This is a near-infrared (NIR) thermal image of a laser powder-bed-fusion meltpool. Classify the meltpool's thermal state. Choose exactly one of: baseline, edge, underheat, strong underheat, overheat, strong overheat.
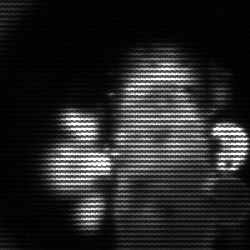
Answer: strong underheat